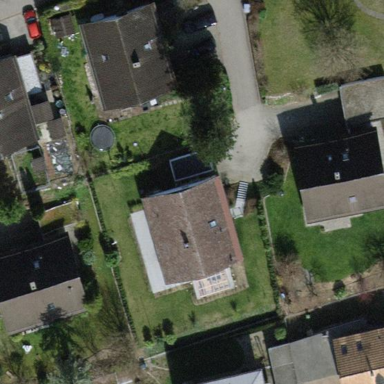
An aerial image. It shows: Detached building.